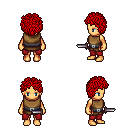
a pixel art fantasy rpg character, female body template, human, tanned skin, leather chest armor, red pants, red curly afro hairstyle, dagger, four views (front, back, left, right), 2x2 character sprite sheet, small pixel art, hard edges, no anti-aliasing